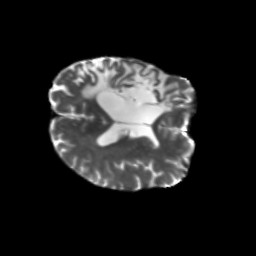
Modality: T2w
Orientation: axial
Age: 57
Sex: male
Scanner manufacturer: siemens
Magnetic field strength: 3 T
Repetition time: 5.47 s
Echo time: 0.0854 s